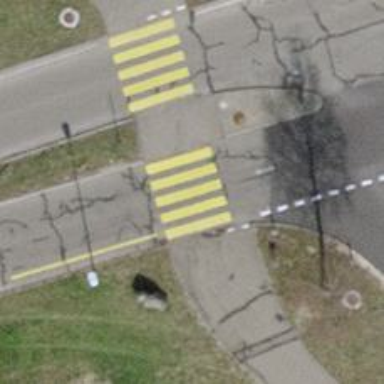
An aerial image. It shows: Uncontrolled road crossing with markings.